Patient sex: M
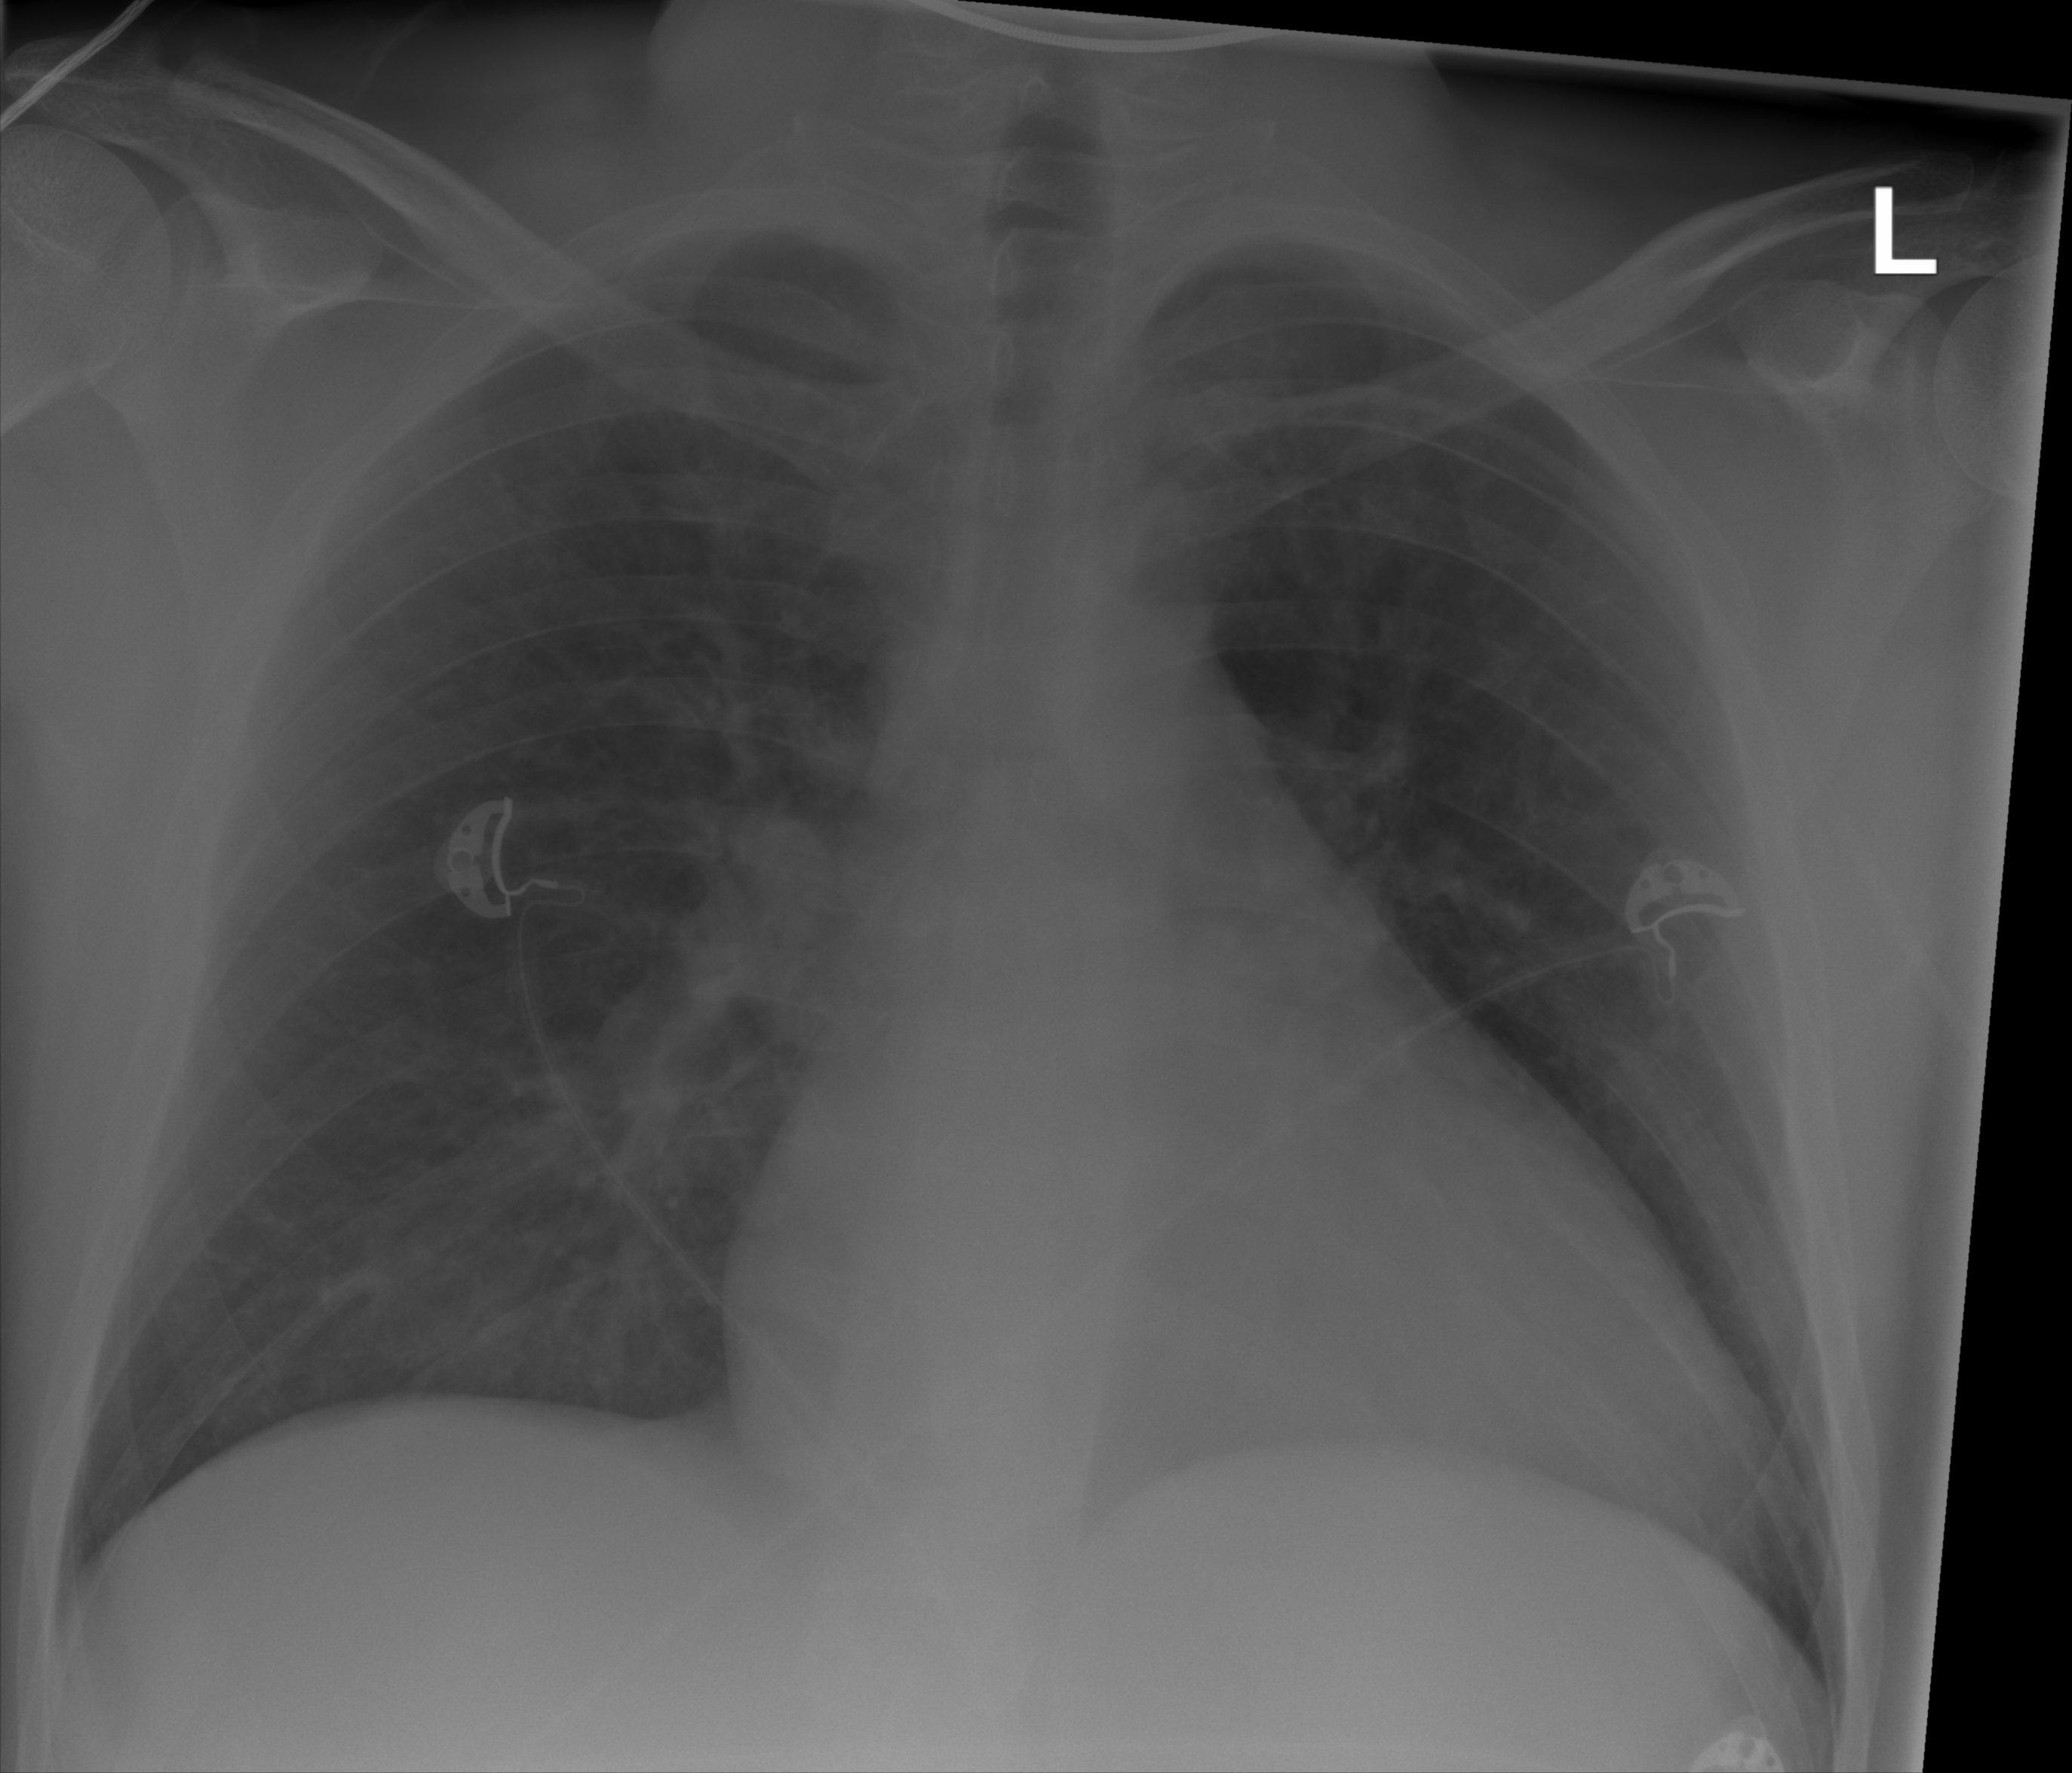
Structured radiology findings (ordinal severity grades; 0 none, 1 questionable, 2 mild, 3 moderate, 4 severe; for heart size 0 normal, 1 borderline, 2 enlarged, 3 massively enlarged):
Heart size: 2
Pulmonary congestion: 2
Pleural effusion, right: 0
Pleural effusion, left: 0
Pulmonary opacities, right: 0
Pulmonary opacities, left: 0
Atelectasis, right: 0
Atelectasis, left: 0